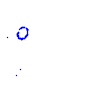
Particle: proton